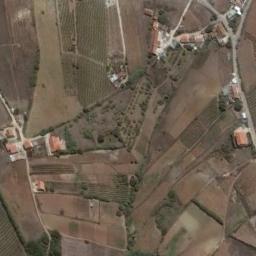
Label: terrace